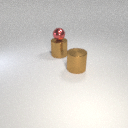
large brown metal cylinder below small red metal sphere